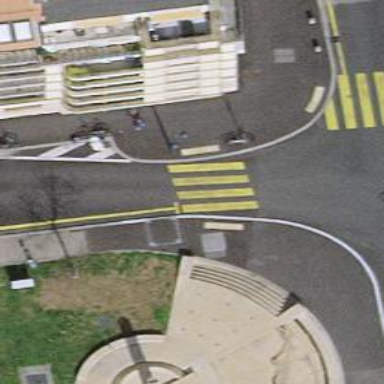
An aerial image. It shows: Road crossing with traffic signals.